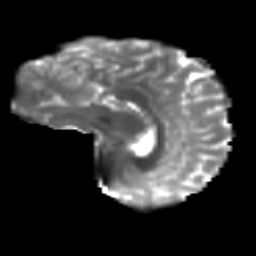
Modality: T2w
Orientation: sagittal
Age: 16
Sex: female
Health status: ill
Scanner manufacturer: ge
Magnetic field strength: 3 T
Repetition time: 6.752 s
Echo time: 0.079 s